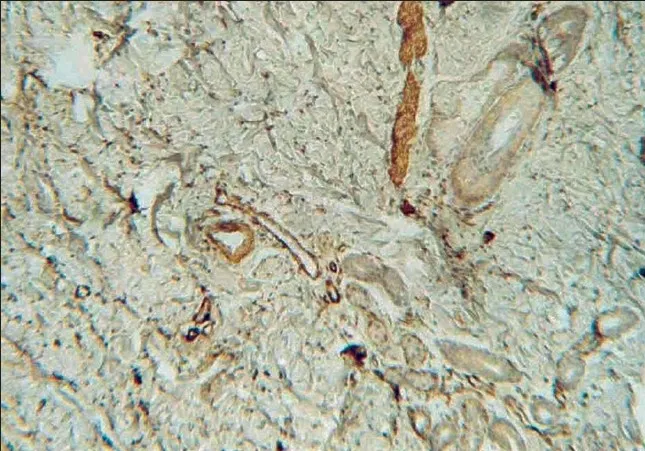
SMH IHC staining (magniTh cation x400).
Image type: pathology (immunostaining)